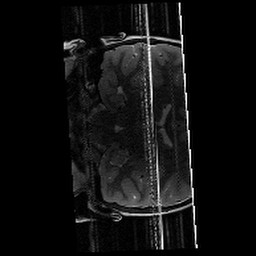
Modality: T2w
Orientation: coronal
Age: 9
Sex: female
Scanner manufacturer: siemens
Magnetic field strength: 3 T
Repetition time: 9.23 s
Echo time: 0.067 s